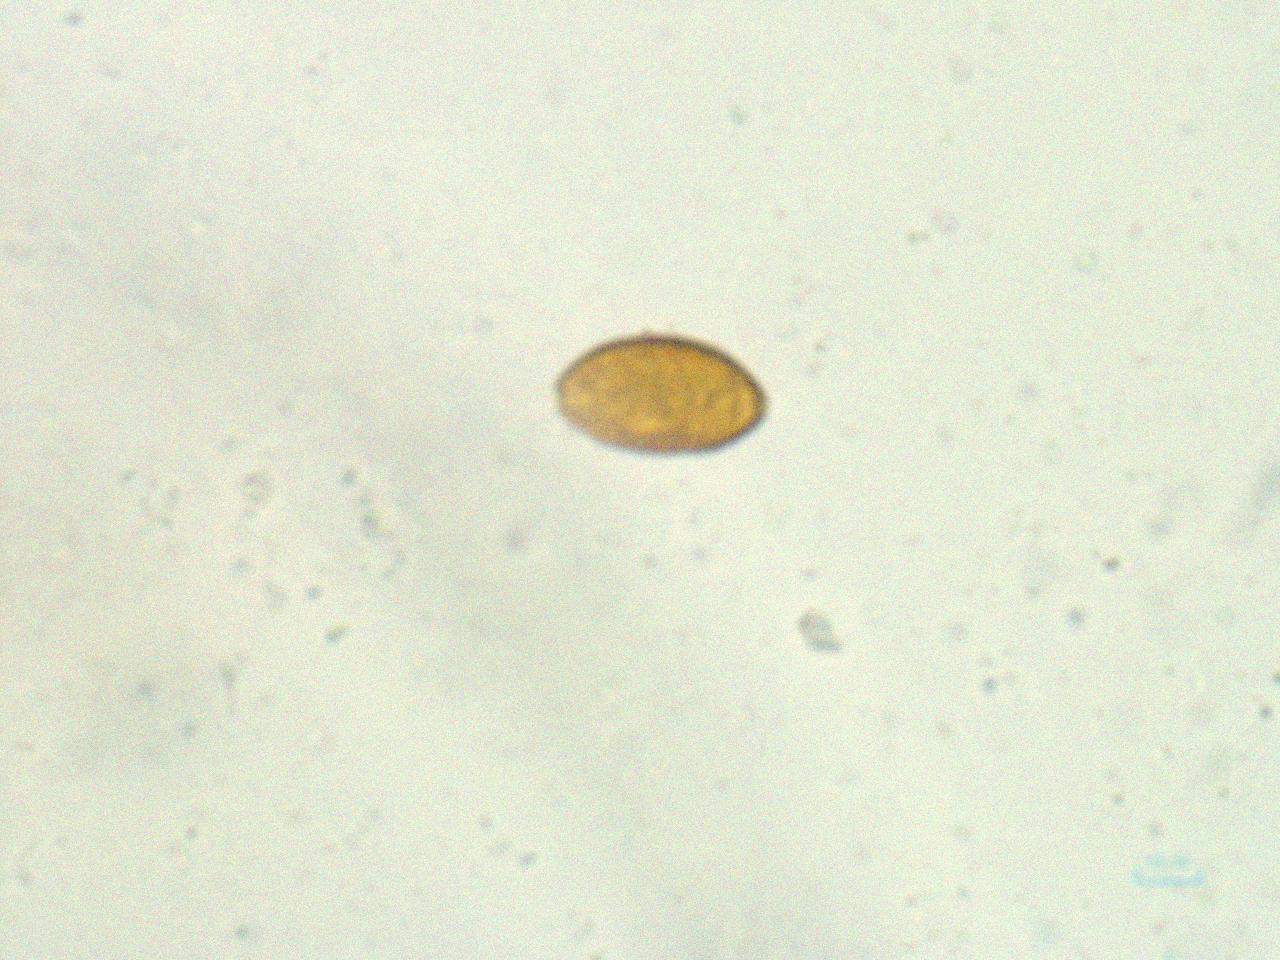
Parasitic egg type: Trichuris trichiura